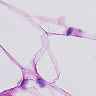
Metastatic tissue present: no